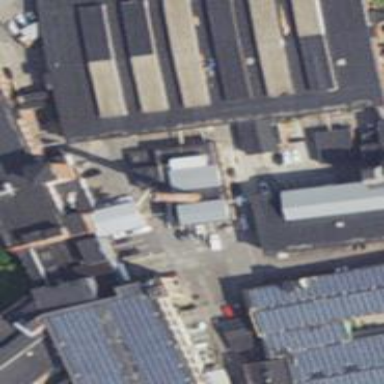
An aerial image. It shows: Industrial building with quadruple saltbox roof shape.